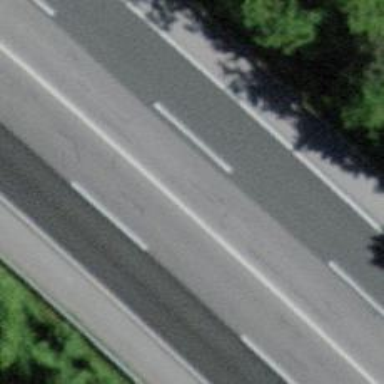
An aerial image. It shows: Asphalt motorway link.